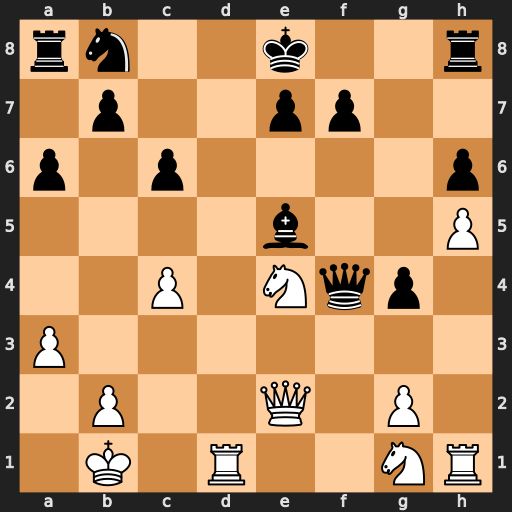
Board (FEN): rn2k2r/1p2pp2/p1p4p/4b2P/2P1Nqp1/P7/1P2Q1P1/1K1R2NR
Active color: w
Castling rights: kq
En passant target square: -
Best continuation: Rf1 Qxf1+ Qxf1